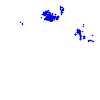
Particle: electron